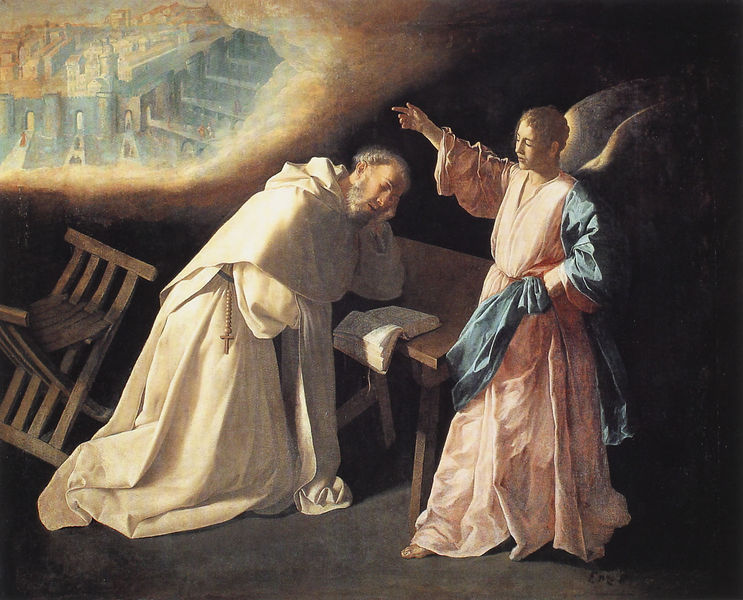
Titel: Vision des hl. Nolasco
Künstler: Francisco de Zurbarán
Institution: Madrid, Museo del Prado
Schlagwörter: blau, dunkel, flügel, gemälde, hand, himmel, kopf, mann, schatten, schlaf, weiß, gelb, menschen, stadt, frau, hell, hintergrund, licht, schwarz, stuhl, tisch, bart, arm, bibel, falten, gesicht, gewand, kutte, sessel, rosa, engel, farbig, schlafen, kette, schemel, lesen, zeigen, stütze, buch, kreuz, festung, traum, beten, pforte, vision, mönch, erscheinung, heiliger, balu, heilige, rosenkranz, jerusalem, träumen, petrus, sakral, benediktiner, abt, flüge, himmelspforte